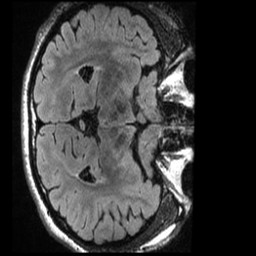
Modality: T1w
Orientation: axial
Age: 21
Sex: male